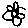
Label: flower